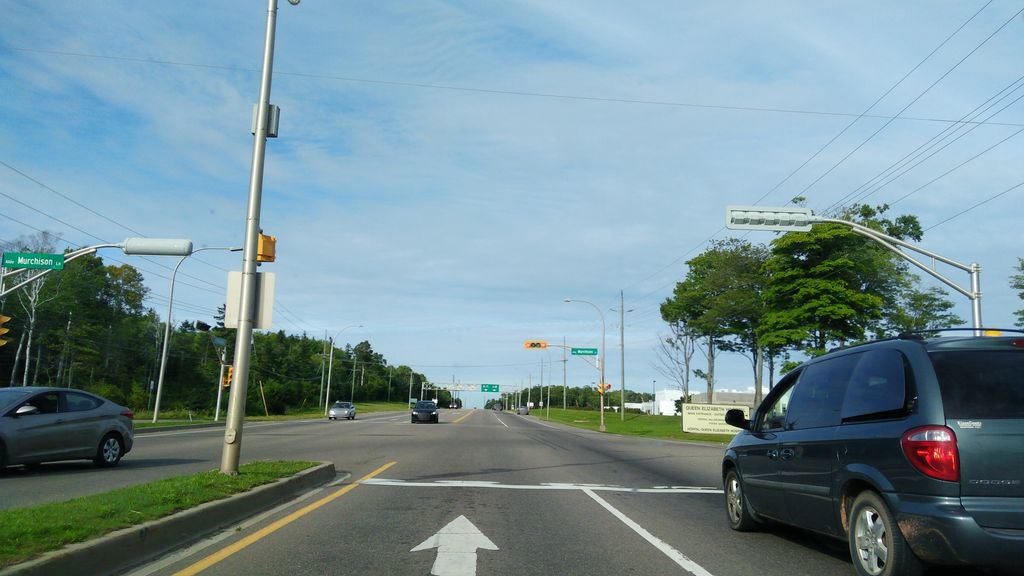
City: charlottetown